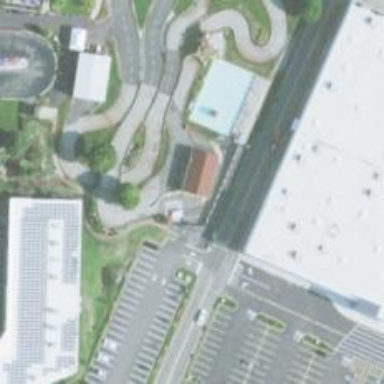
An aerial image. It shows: Raceway for motor sports.